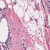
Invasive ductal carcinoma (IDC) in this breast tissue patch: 0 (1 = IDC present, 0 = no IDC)